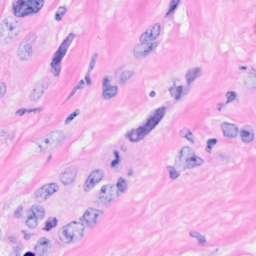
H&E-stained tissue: Breast